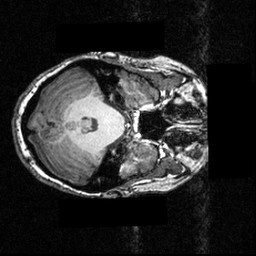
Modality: T1w
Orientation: axial
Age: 24
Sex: female
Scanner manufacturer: siemens
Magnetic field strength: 3.951 T
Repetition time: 1.5 s
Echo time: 0.00335 s